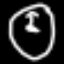
Label: clock